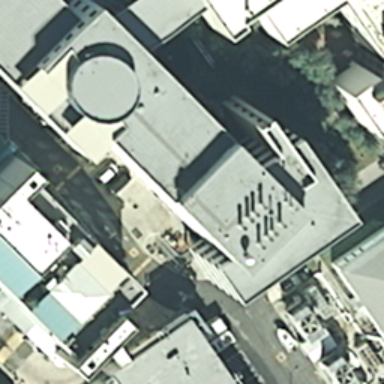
There are some buildings arranged compact .